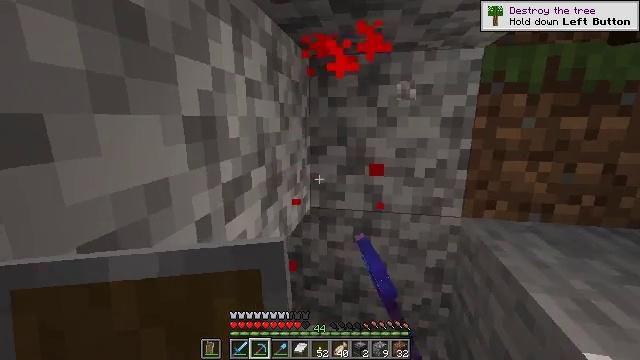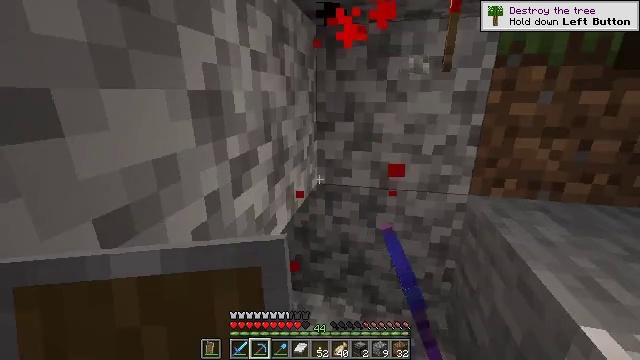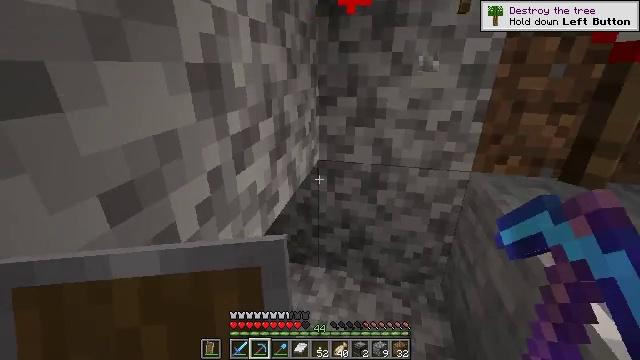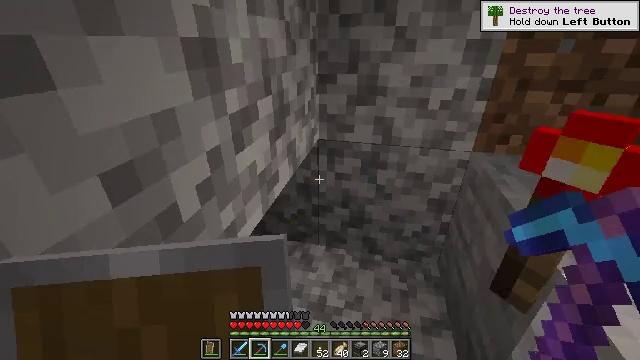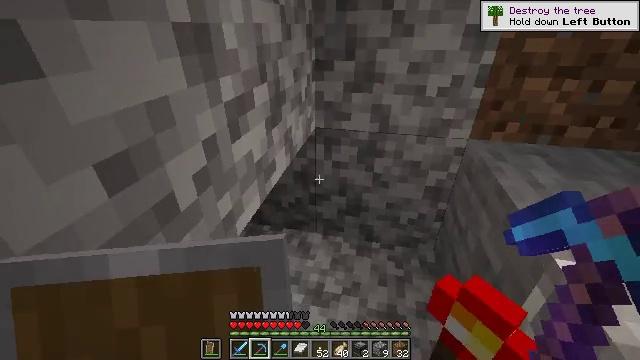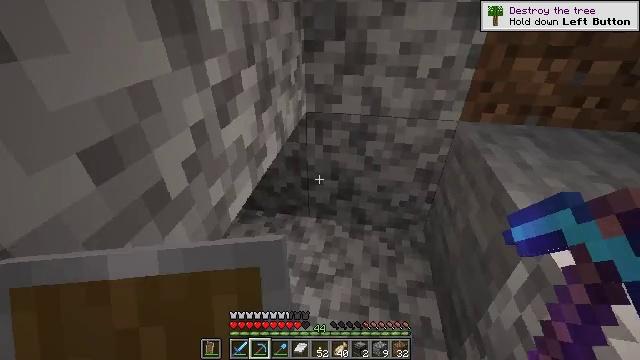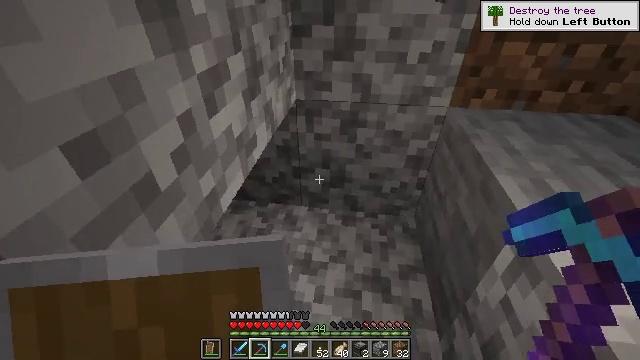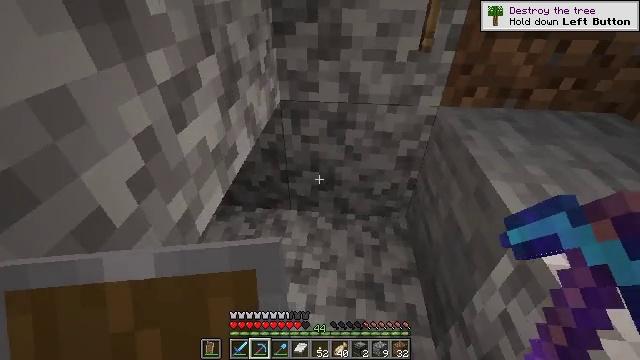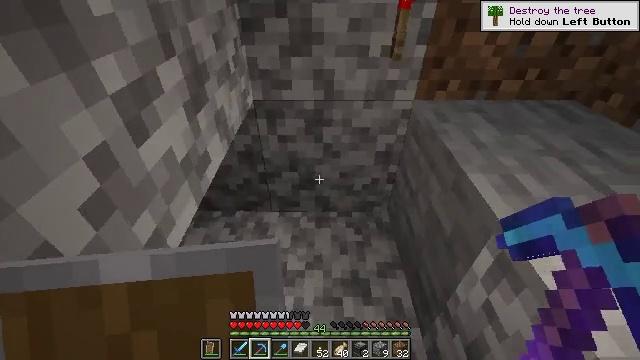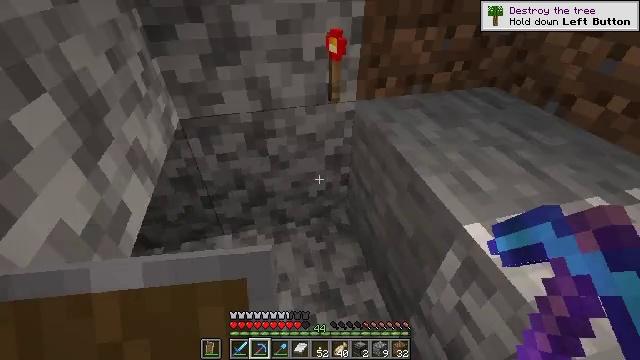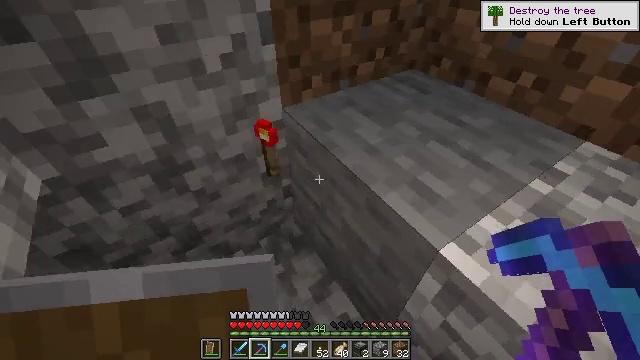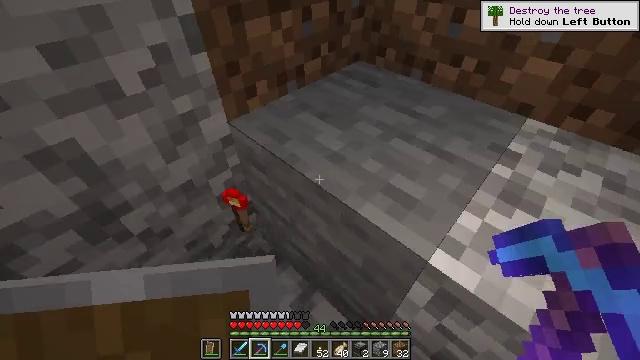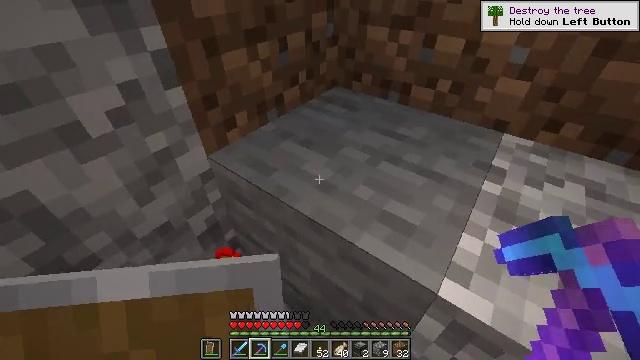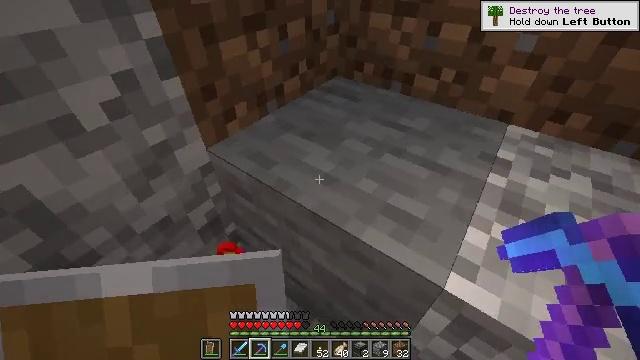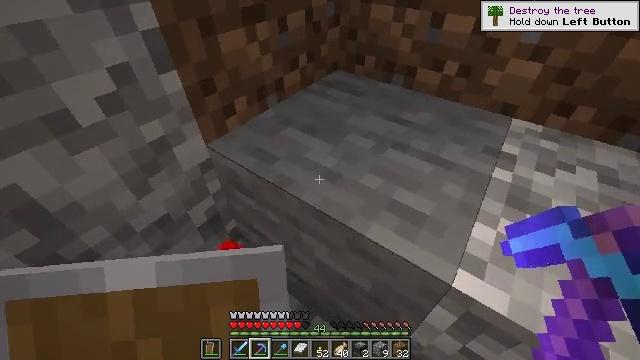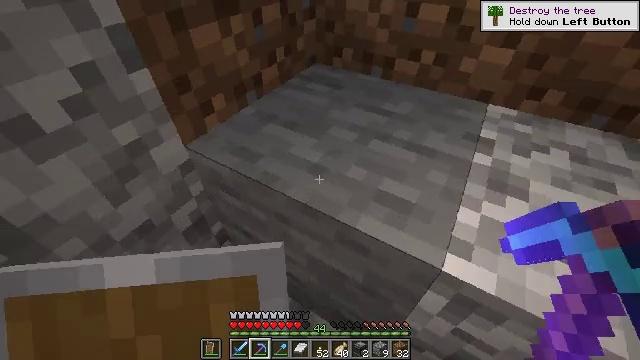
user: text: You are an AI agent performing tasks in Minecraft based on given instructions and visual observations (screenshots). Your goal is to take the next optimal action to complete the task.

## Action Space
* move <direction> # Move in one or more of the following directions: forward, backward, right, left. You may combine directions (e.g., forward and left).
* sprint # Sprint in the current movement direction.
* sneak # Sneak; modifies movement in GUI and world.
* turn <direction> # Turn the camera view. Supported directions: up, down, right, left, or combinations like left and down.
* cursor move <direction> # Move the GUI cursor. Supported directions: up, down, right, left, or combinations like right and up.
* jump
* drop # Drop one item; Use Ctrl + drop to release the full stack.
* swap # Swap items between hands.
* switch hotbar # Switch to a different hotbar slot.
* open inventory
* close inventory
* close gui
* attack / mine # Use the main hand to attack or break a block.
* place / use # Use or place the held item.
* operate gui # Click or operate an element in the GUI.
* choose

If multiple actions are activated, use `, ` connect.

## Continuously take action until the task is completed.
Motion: motion action
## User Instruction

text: Break the dropper block.
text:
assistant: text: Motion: turn left and down
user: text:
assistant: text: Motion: turn down
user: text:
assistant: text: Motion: turn down
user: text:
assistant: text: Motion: turn down
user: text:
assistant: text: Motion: turn right and down
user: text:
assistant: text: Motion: turn right and down
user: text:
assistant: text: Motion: move forward, turn right and down
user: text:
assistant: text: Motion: move forward, turn right and down
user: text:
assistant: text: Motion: move forward, turn right and down
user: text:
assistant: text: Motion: move forward, turn right and down
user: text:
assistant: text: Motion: turn right and down
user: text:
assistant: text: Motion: turn right and up
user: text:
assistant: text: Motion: turn down
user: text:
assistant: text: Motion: turn down
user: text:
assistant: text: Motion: turn right and down
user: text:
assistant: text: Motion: turn right
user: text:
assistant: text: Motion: turn right
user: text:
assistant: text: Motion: turn right
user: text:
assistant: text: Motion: turn right
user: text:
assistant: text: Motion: turn left and down
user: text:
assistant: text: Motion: turn left and down
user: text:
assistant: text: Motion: turn left and down
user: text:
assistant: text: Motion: turn right
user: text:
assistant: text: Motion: no_op
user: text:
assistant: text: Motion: turn right
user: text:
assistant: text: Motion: turn right
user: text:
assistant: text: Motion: move right, turn right and up
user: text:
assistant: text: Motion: move right, turn right and up
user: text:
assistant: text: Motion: move right, turn right and up
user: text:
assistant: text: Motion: move right, turn right and up